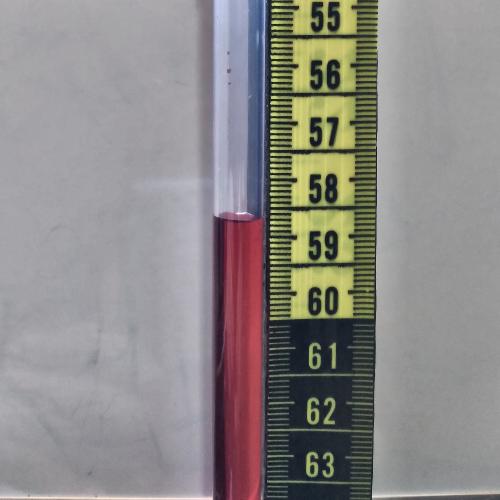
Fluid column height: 58.7 cm